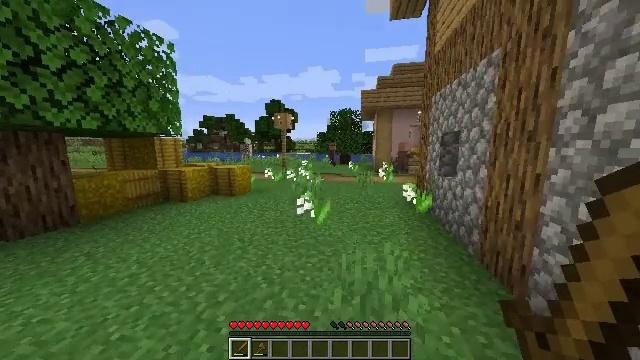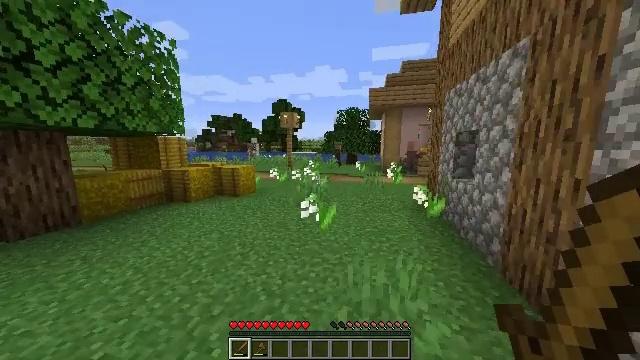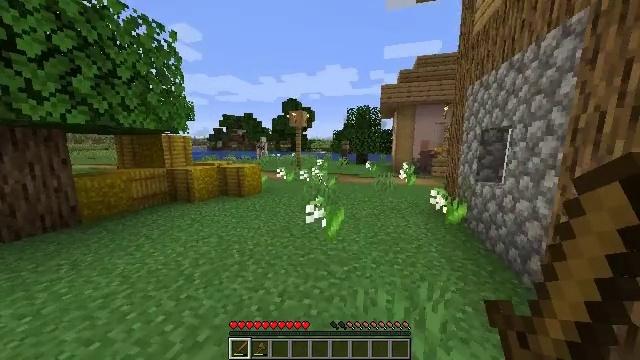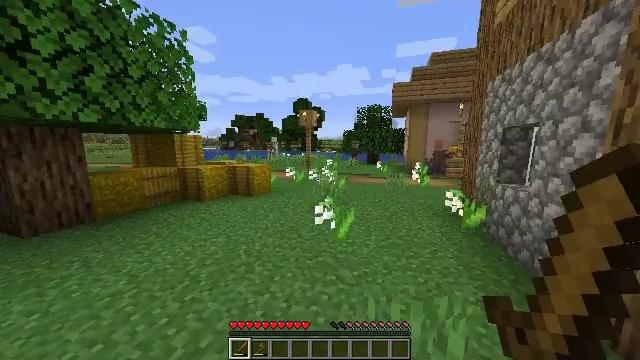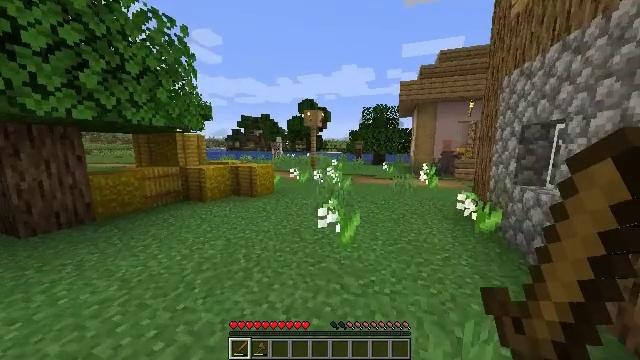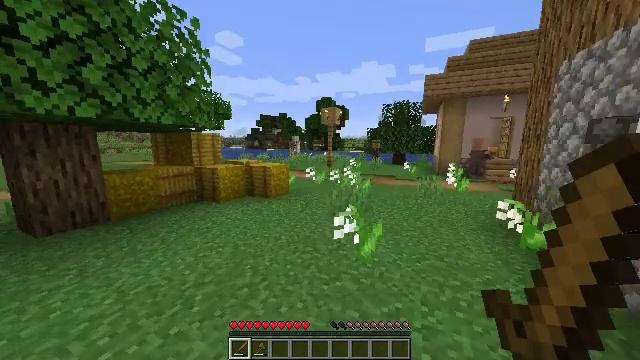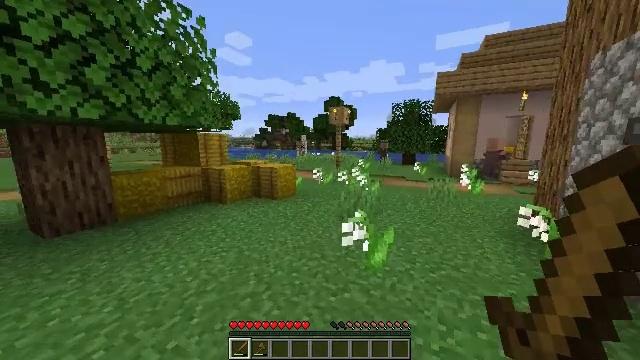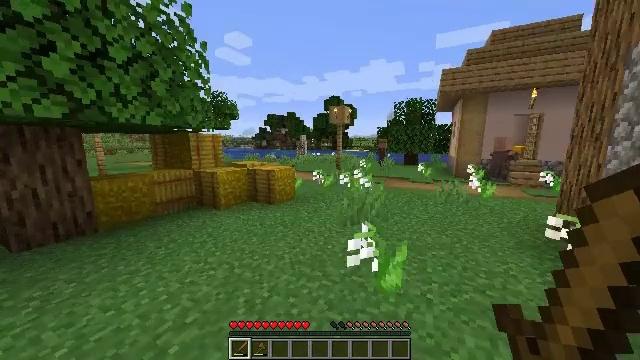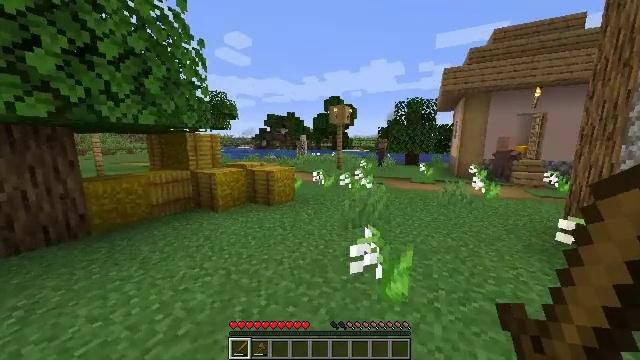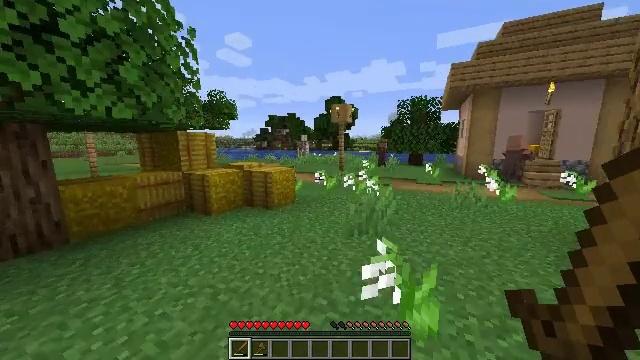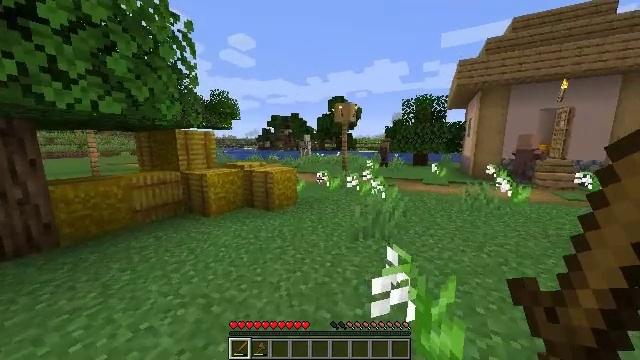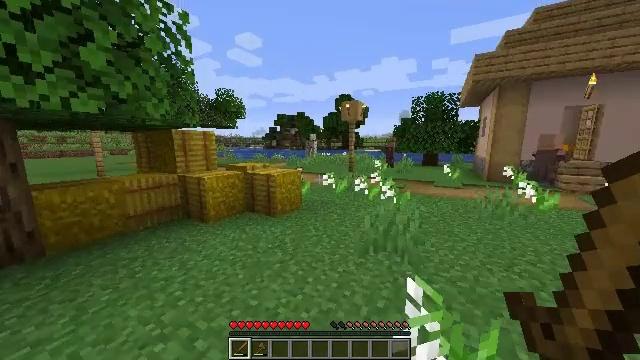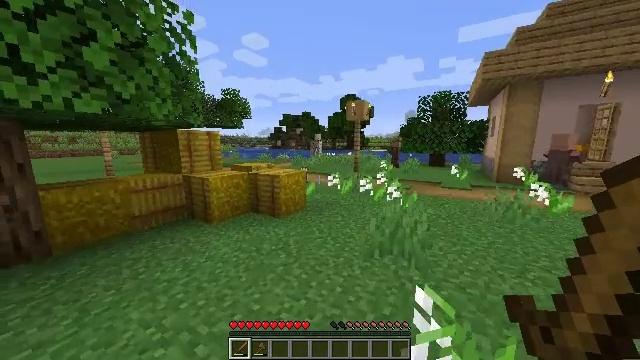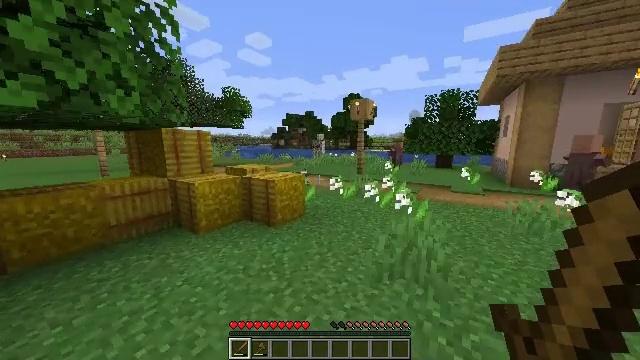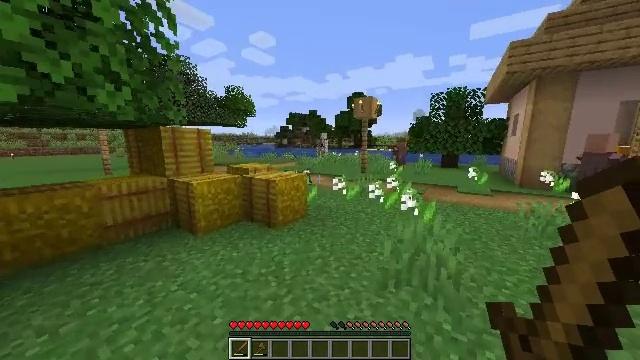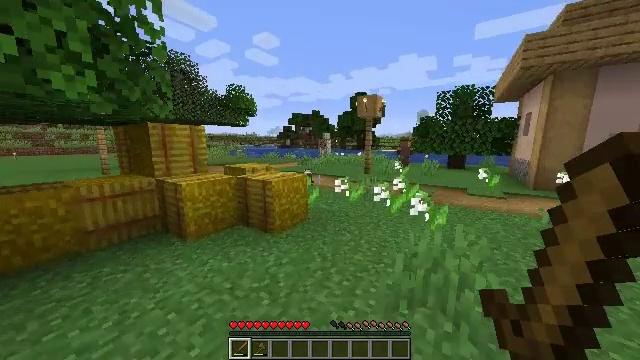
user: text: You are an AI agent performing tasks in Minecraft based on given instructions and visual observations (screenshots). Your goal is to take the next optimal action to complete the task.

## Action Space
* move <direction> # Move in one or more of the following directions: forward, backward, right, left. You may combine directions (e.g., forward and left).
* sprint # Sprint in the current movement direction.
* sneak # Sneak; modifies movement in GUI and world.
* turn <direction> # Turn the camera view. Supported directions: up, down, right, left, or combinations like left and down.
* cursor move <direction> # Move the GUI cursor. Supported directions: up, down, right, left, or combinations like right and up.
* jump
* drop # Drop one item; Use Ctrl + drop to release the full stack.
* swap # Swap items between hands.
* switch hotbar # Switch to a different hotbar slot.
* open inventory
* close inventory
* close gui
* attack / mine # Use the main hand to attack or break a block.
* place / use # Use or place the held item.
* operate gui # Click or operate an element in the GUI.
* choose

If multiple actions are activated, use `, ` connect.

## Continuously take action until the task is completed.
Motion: motion action
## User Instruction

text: Collect a hay block for crafting.
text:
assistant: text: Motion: move forward, sprint, turn left
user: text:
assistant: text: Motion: move forward, sprint, turn left
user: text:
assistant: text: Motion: move forward, sprint, turn left
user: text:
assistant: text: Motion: move forward, sprint, turn left
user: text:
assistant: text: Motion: move forward, sprint, turn left
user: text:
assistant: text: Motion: move forward, sprint, turn left
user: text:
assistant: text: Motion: move forward, sprint
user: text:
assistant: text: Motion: move forward, sprint
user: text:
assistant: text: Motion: move forward, sprint
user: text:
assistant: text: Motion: move forward, sprint
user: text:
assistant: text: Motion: move forward, sprint, turn left
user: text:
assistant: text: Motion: move forward, sprint, turn left
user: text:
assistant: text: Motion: move forward, sprint
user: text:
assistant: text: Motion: move forward, sprint
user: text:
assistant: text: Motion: move forward, sprint
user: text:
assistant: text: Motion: move forward, sprint, turn left
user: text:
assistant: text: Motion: move forward, sprint, turn left
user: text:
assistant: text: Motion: move forward, sprint, turn left
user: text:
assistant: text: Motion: move forward, sprint, turn left
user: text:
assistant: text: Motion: move forward, sprint, turn left
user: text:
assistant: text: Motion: move forward, sprint, turn left
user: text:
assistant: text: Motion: move forward, sprint
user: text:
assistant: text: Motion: move forward, sprint
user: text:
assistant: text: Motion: move forward, sprint
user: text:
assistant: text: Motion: sprint
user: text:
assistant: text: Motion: no_op
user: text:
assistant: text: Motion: no_op
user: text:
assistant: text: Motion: no_op
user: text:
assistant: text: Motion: no_op
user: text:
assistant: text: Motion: turn right